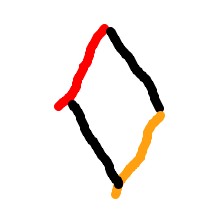
Shape: rhombus